Aerial crown-view tile of a tropical tree (Barro Colorado Island, Panama), acquired 20250818:
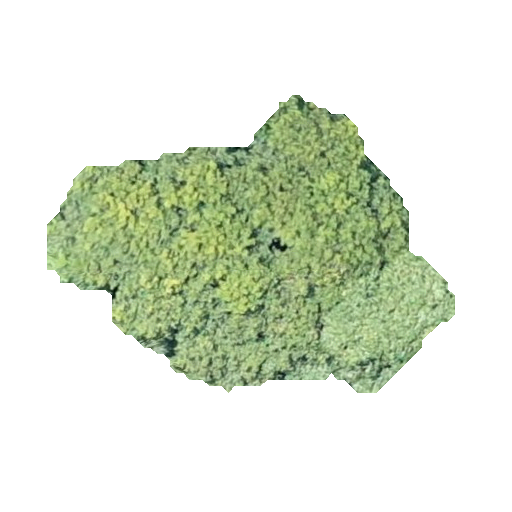
Species: Protium stevensonii
GBIF accepted scientific name: Tetragastris panamensis
Crown area: 110.789 m²